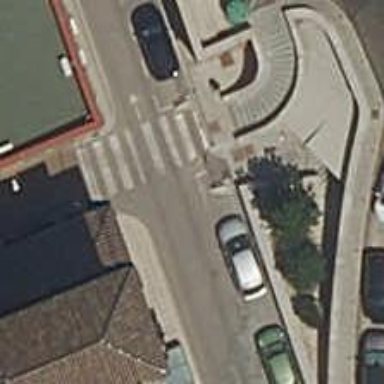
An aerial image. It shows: Zebra crossing on the road.